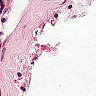
Metastatic tissue present: no